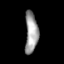
Tissue: skin
Cell type: Epithelial cells
Senescence score: 0.2668
Nuclear area (px): 521
Mean DAPI intensity: 156.265